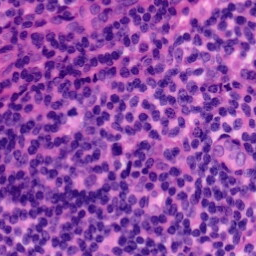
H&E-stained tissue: Tonsil